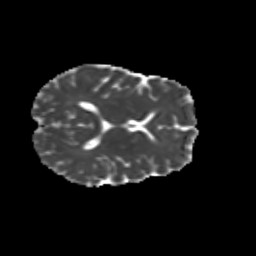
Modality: MD
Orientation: axial
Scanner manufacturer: siemens
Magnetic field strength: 3 T
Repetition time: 9.2 s
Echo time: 0.084 s